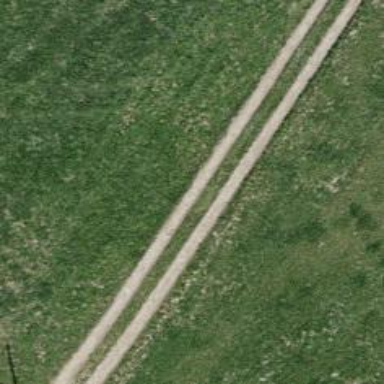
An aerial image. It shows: Dirt track road with grade 5 track type.